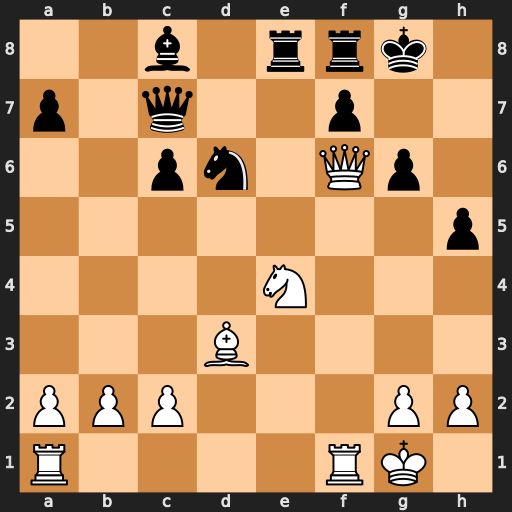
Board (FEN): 2b1rrk1/p1q2p2/2pn1Qp1/7p/4N3/3B4/PPP3PP/R4RK1
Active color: w
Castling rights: -
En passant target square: -
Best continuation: Qxd6 Qxd6 Nxd6